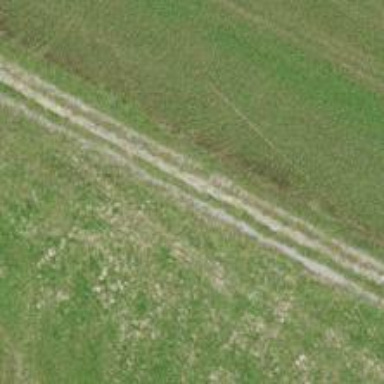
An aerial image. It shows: Grass track with grade 5 tracktype.